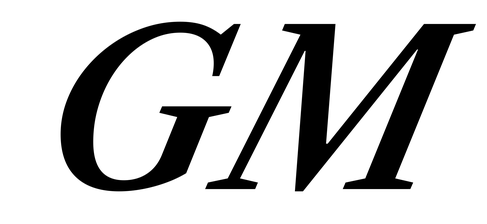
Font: LibreCaslonText-Italic_SemiBold_Italic